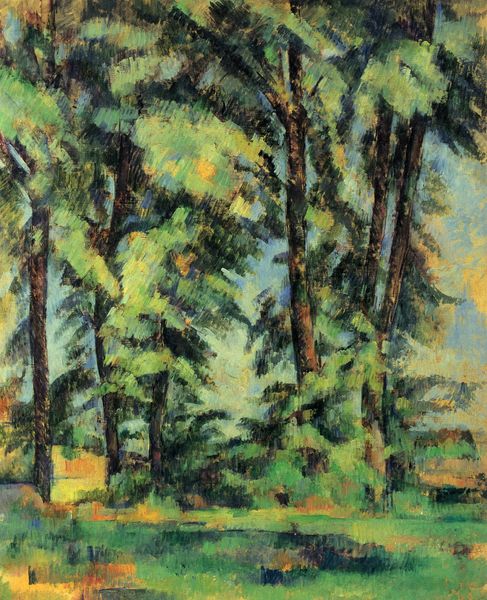
Titel: Hohe Bäume im Jas de Bouffan
Künstler: Paul Cézanne
Institution: (Privatsammlung)
Schlagwörter: baum, blau, blätter, dunkel, gemälde, gruppe, himmel, laub, schatten, wasser, weiß, wolken, aquarell, baumstämme, bäume, cezanne, gelb, grün, impressionismus, kirchner, kubismus, landschaft, ocker, see, äste, blumen, braun, bunt, frankreich, grau, hell, licht, orange, schwarz, zeichnung, gebäude, gras, haus, rot, weg, wiese, beige, expressionismus, bild, öl, ast, bach, baumstamm, erde, horizont, natur, stamm, zweige, busch, hütte, pastos, sonne, boden, realismus, pflanze, pflanzen, wald, weiher, pfütze, sommer, süden, studie, moderne, abstrakt, farbe, hof, tannen, stämme, duktus, impressionistisch, sein, frühling, striche, eindruck, impression, waldrand, provence, moos, kontur, lichtung, paul, form, klassische moderne, fichte, sumpf, tanne, baumgruppe, unterholz, paul cezanne, dickicht, nadelbäume, fichten, kiefern, tannenwald, gehöft, ockr, palmen, imressionismus, plein air, farbflecke, waldlandschaft, geometrie, postimpressionismus, bäuem, tache, tachismus, grüm, fichtenwald, gars, modulierung, essenz, grünes, äeste, boothütte